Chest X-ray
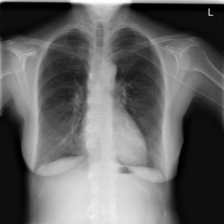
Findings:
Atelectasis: negative
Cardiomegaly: negative
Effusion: negative
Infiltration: negative
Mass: negative
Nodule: negative
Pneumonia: negative
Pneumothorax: negative
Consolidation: negative
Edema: negative
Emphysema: negative
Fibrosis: negative
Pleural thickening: negative
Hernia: negative